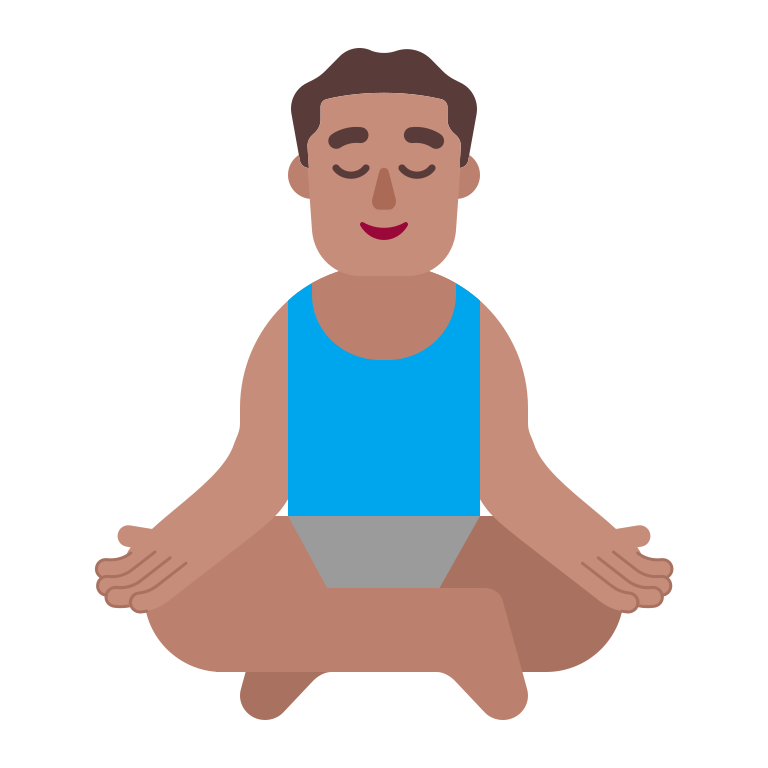
man in lotus position flat